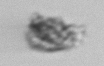
Label: detritus